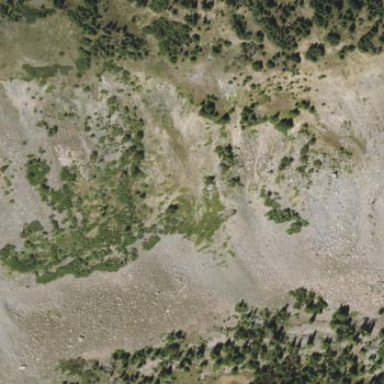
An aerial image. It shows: Natural scree.